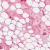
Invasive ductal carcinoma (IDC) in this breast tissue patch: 0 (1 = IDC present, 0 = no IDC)